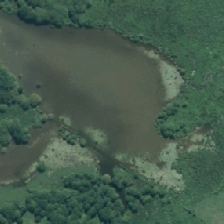
Land cover: lake_pond